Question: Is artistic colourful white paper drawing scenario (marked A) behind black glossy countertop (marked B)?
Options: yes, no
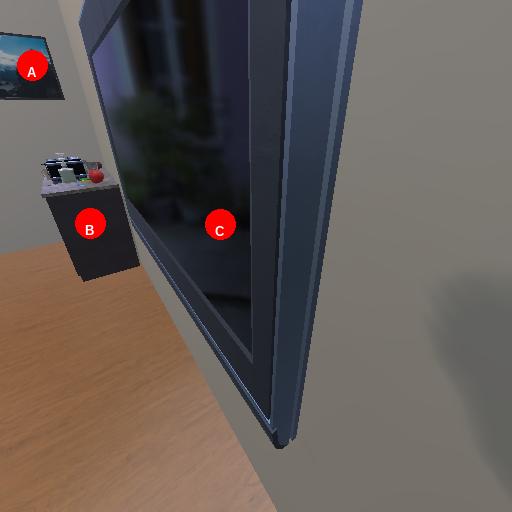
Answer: yes